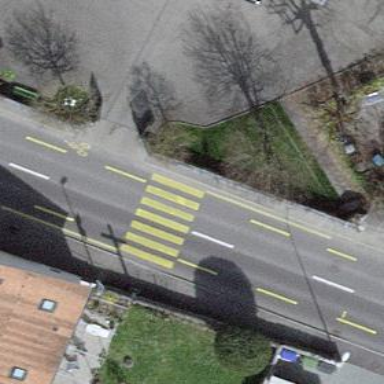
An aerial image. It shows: Zebra crossing on the road.